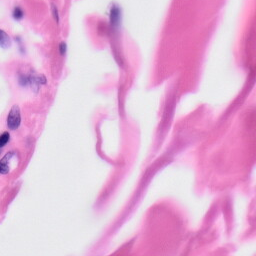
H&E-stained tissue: Skin